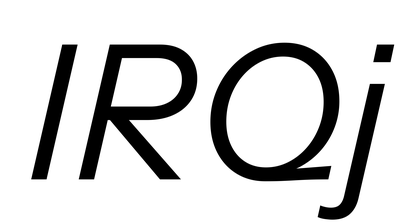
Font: InstrumentSans-Italic_Italic